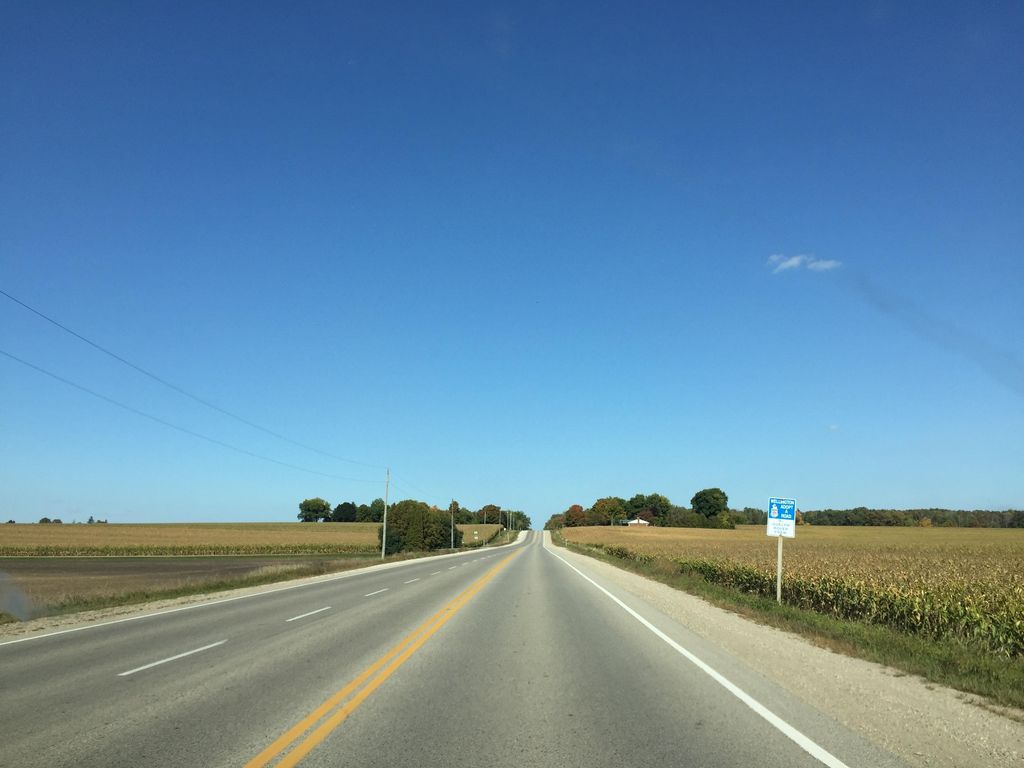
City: kitchener-waterloo